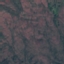
Land use / land cover class: HerbaceousVegetation